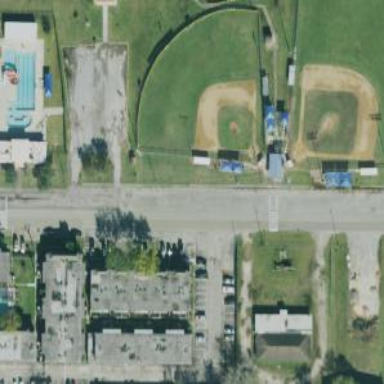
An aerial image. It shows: Softball pitch for leisure and sport activities.